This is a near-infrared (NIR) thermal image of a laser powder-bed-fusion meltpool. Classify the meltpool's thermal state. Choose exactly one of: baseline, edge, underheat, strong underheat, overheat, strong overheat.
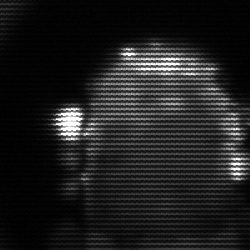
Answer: baseline